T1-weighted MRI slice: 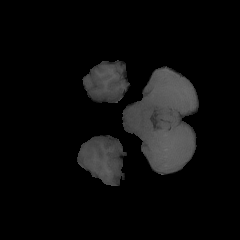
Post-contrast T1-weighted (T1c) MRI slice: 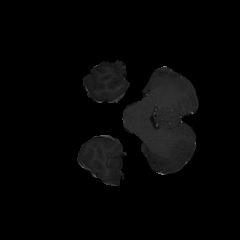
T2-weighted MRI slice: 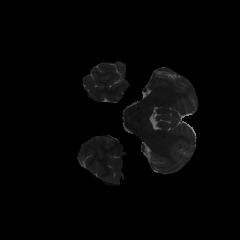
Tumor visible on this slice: no